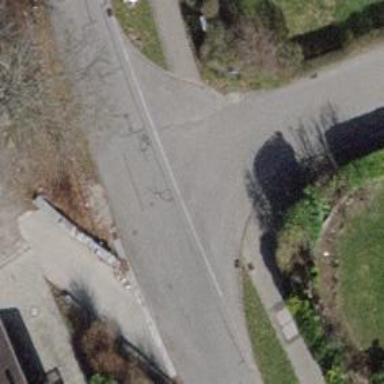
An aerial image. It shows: Asphalt footway with unmarked crossing.